Current action and preconditions to check: trajectory_clear

Your task: For each precondition in the list above, predict whether it will hold at this action.

Consider the current scene as observed from the mobile robot's camera, and analyze the predicted future states of all dynamic agents (e.g., people, animals, vehicles, or any moving entities) within the NEXT SECOND.

IMPORTANT: Only answer "very likely" if you are absolutely certain—based on strong, clear evidence—that a dynamic agent will violate the precondition in the predicted future state. Do NOT answer "very likely" for unlikely, ambiguous, or low-probability risks.

Ask yourself for each precondition: Is there a high probability, with clear and convincing evidence, that the predicted future states of any dynamic agent will interfere with the predicted future state of the currently executing action within the NEXT SECOND, causing that precondition to fail?

Assess the risk level based on these predictions. Use "likely" or "very likely" if motions create a clear risk of interference.

Use "neutral" or "improbable" if agents are nearby but their predicted paths are clearly diverging or non-conflicting.

Failure Risk Categories: "very improbable", "improbable", "neutral", "likely", "very likely"

Answer Format: Output ONLY the probability_of_failure value from these categories: "very improbable", "improbable", "neutral", "likely", "very likely"

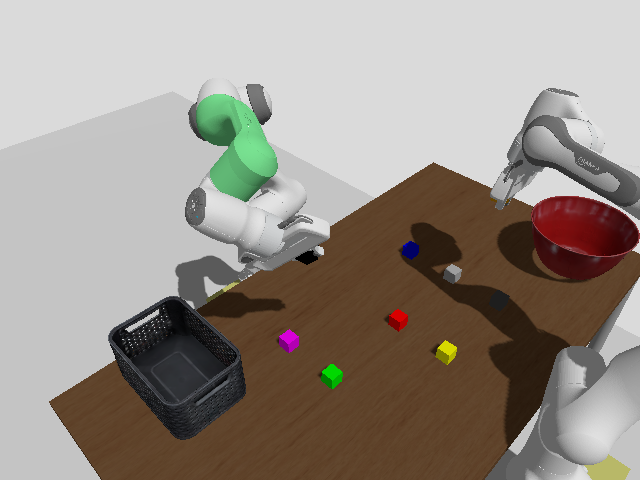

Answer: very improbable